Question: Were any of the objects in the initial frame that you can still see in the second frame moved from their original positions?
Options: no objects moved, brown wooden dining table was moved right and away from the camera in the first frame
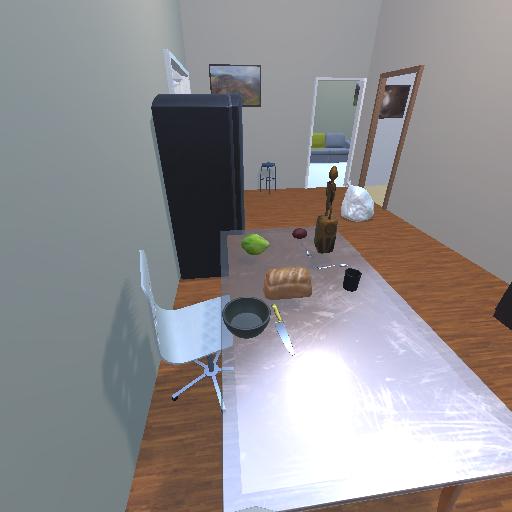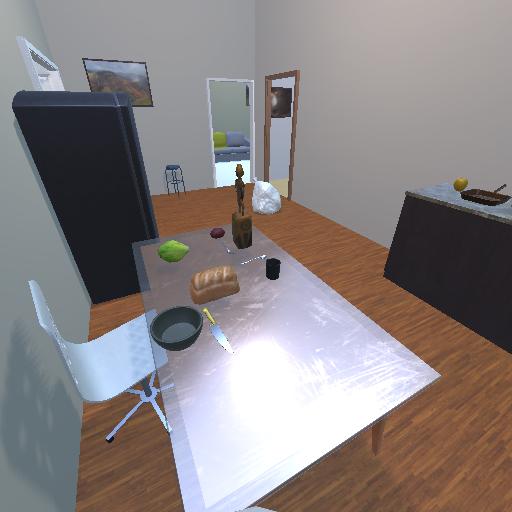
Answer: no objects moved